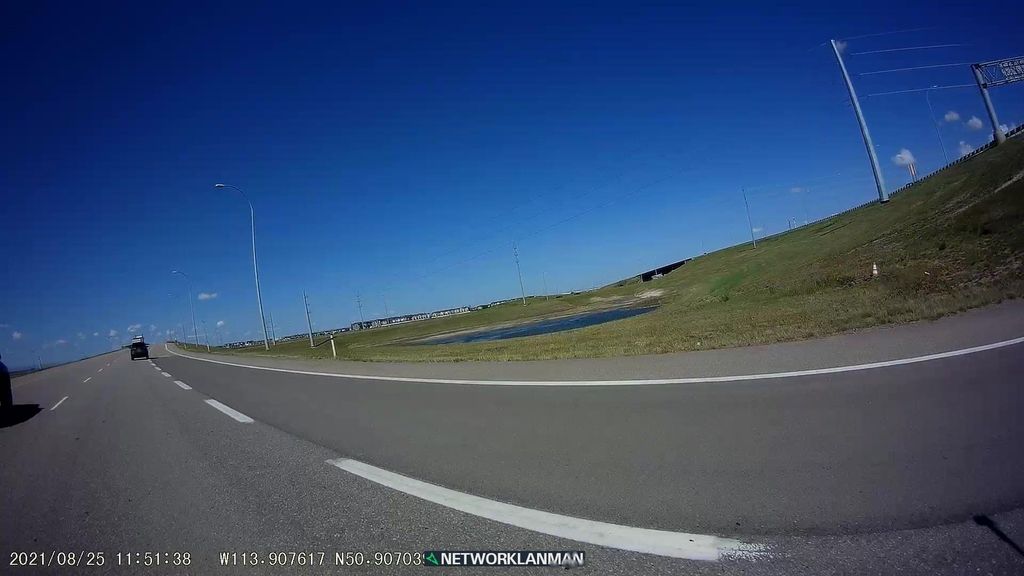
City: calgary